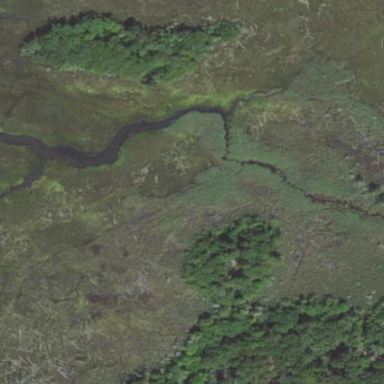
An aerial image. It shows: Beautiful wet meadow natural wetland.